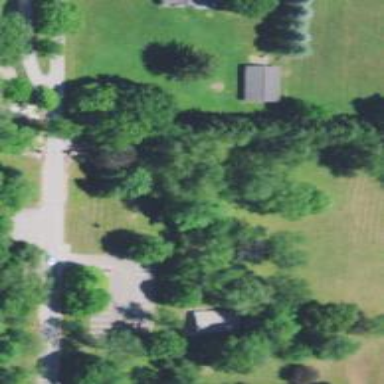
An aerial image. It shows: Disc golf tee area.